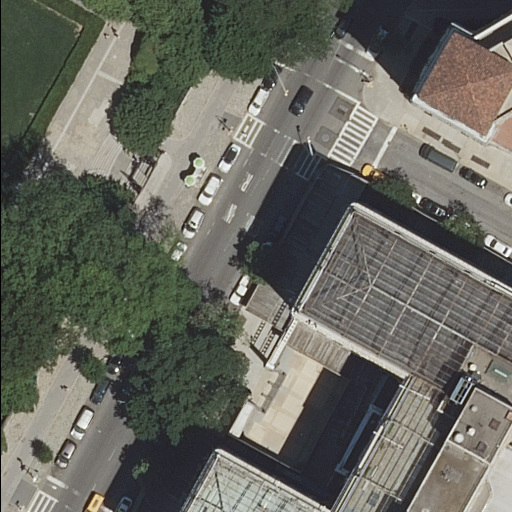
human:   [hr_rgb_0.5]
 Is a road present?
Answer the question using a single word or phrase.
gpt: yes

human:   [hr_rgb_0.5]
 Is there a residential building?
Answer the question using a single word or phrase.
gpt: yes

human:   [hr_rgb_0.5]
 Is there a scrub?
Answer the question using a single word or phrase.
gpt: yes

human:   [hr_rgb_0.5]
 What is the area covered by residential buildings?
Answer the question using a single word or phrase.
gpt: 1916m2

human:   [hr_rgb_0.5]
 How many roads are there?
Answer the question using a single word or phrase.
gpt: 8

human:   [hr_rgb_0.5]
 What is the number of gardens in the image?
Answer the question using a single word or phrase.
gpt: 1

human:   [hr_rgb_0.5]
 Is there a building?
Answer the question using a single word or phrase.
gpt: yes

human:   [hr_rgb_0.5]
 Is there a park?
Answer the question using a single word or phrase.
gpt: yes

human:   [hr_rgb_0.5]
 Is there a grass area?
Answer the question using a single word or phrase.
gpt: yes

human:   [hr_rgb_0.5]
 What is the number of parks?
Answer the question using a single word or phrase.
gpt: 1

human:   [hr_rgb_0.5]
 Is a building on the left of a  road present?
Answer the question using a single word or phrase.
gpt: no

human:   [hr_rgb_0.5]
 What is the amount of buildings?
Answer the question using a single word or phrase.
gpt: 2

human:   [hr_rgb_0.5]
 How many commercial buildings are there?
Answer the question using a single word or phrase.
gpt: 0

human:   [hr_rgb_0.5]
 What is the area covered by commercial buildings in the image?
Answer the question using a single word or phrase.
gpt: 0m2

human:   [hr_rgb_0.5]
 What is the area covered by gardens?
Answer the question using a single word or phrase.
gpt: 6333m2

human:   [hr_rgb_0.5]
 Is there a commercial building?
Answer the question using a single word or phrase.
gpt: no

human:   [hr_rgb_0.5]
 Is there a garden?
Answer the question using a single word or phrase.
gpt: yes

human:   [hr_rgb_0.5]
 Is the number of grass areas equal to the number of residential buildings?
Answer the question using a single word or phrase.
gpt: yes

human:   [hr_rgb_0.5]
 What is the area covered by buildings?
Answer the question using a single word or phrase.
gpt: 2264m2

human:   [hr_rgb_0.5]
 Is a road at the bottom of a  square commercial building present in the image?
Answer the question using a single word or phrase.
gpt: no

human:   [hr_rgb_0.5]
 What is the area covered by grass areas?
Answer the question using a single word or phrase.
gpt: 25m2

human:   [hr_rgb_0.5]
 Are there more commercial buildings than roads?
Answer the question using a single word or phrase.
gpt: no

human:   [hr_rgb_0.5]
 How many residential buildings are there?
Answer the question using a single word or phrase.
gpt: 1

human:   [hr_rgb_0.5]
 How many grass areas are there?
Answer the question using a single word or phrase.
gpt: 1

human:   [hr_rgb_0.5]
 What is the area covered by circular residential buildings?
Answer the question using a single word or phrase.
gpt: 0m2

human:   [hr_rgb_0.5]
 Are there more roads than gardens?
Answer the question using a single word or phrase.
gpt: yes

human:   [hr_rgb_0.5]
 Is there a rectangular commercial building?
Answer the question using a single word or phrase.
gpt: no

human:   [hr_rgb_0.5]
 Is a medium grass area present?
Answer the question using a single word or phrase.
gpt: no

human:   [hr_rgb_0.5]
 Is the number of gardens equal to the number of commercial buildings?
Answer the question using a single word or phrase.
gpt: no

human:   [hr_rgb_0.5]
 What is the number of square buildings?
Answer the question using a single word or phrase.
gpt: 0

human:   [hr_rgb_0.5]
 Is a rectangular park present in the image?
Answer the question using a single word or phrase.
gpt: yes

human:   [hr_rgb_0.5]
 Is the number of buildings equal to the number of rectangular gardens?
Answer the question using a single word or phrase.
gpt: no

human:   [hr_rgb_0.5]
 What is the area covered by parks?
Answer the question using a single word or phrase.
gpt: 203m2

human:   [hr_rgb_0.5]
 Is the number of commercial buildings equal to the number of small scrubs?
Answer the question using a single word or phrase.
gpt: no

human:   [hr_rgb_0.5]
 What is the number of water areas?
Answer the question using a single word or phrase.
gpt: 0

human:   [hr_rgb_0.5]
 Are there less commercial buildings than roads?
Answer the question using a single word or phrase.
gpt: yes

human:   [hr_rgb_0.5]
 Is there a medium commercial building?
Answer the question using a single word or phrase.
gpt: no

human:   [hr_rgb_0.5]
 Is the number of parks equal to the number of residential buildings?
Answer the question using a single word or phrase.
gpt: yes

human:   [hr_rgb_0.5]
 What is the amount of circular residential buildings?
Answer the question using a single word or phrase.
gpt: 0

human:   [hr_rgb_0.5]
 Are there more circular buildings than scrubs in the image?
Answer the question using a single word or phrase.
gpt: no

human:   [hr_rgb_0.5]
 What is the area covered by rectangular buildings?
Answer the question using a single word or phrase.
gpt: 0m2

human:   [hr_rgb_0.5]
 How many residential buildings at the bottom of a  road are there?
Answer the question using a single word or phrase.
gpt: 1

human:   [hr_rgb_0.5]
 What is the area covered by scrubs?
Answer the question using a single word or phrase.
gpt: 22m2

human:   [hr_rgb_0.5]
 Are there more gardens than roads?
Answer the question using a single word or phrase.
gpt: no

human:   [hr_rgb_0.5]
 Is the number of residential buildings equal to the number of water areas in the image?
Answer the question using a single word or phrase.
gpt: no

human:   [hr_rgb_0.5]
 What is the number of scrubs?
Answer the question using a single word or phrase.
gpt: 1

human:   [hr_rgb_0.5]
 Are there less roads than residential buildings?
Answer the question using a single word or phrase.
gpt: no

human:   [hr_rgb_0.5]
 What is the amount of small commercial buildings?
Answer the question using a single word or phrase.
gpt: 0

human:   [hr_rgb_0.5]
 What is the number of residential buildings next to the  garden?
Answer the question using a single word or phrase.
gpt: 1

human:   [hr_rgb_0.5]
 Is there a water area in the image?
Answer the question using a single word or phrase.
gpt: no

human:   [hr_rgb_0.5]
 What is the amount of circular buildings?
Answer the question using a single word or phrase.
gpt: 0

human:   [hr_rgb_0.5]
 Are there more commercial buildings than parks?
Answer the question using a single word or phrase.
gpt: no

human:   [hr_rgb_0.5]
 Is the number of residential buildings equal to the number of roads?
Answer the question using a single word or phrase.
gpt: no

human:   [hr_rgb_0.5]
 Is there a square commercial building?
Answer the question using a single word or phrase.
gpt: no

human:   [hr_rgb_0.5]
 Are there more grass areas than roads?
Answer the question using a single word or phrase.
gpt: no

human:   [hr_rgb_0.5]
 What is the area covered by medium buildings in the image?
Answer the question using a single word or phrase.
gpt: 348m2

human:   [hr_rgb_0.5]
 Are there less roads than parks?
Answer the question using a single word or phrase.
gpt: no

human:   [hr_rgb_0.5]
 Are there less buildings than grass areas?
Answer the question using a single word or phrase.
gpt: no

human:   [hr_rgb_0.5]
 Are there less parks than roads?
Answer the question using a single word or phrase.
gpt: yes

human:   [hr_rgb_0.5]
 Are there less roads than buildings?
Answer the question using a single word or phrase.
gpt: no

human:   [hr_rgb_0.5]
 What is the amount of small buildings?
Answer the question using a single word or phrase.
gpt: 0

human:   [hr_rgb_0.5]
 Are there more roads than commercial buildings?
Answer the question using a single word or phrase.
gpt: yes

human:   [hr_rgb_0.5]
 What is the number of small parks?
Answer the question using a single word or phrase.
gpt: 0

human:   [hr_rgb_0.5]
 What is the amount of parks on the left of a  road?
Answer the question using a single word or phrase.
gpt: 1